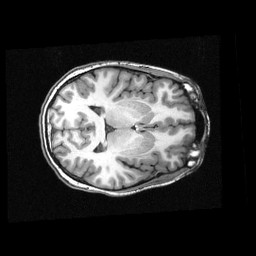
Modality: T1w
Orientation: axial
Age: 20
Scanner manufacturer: siemens
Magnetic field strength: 3 T
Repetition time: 2.3 s
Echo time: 0.00336 s